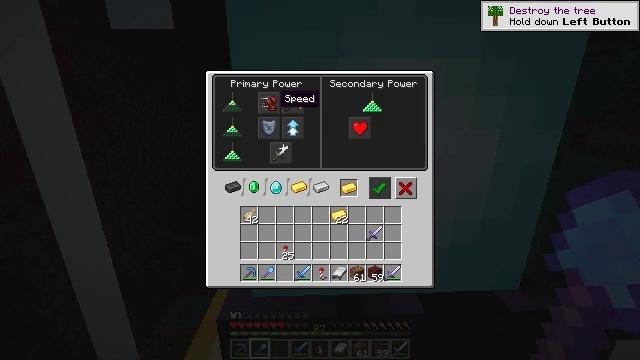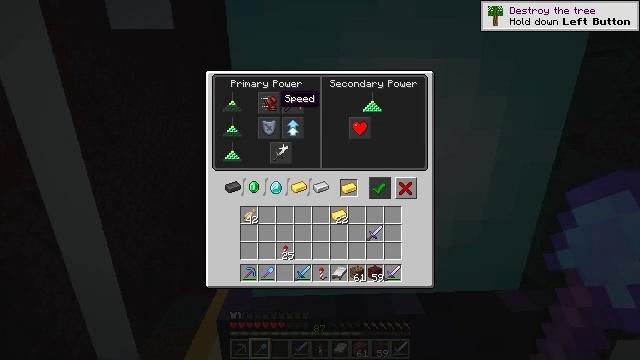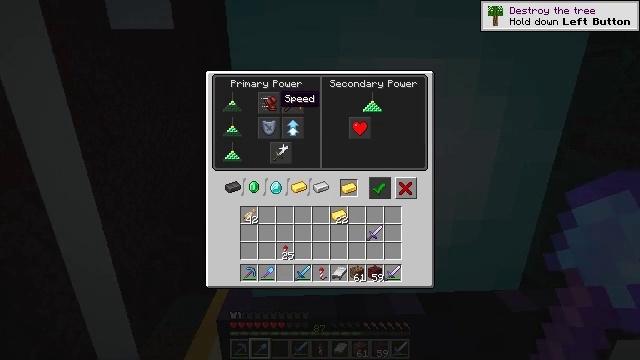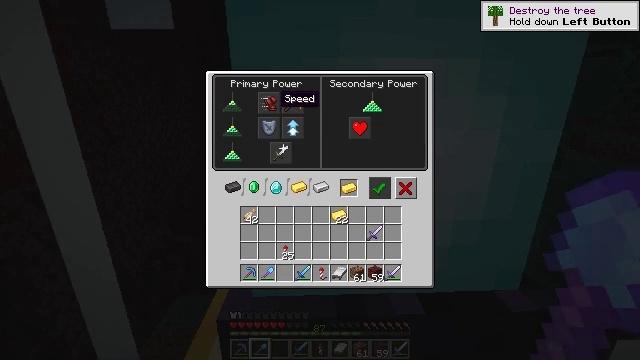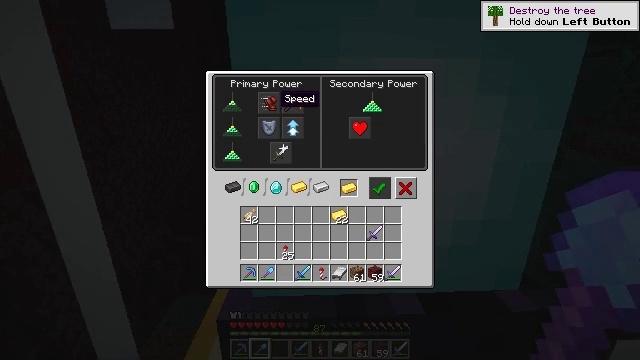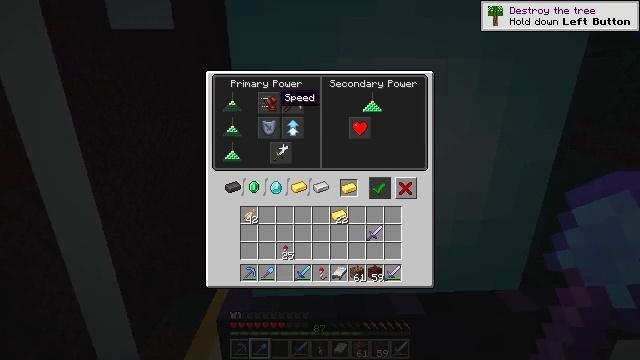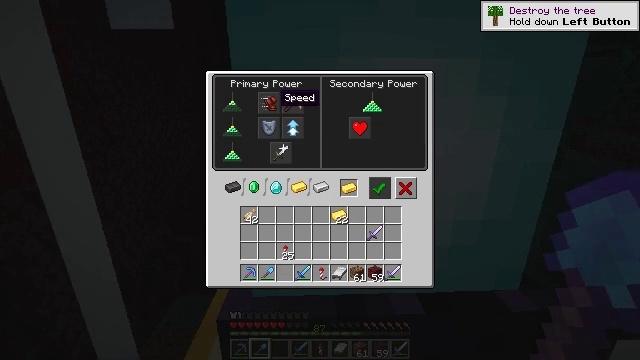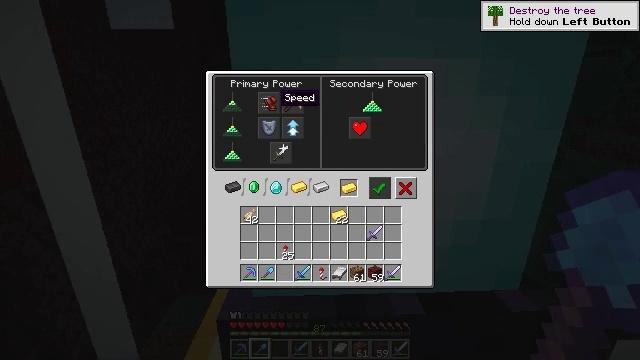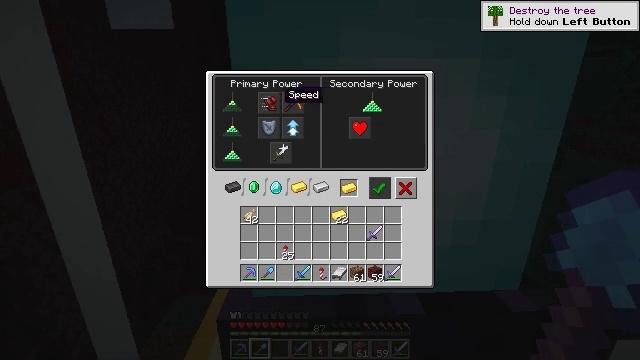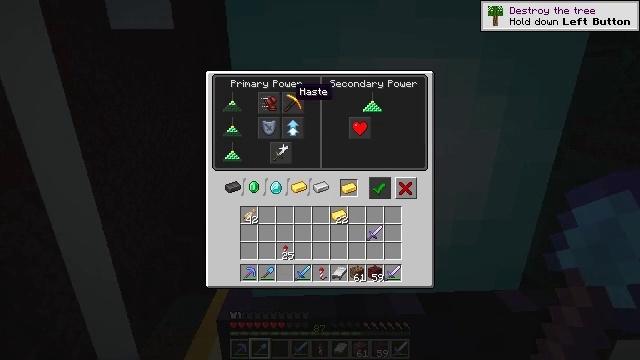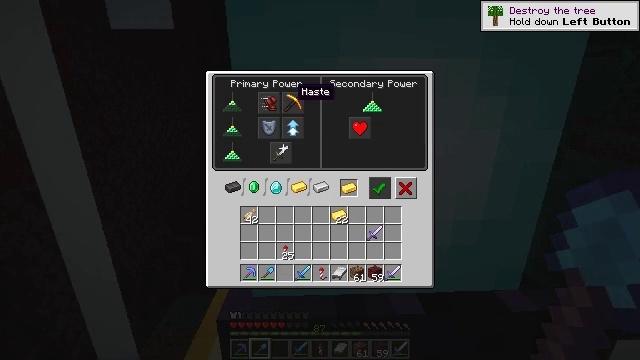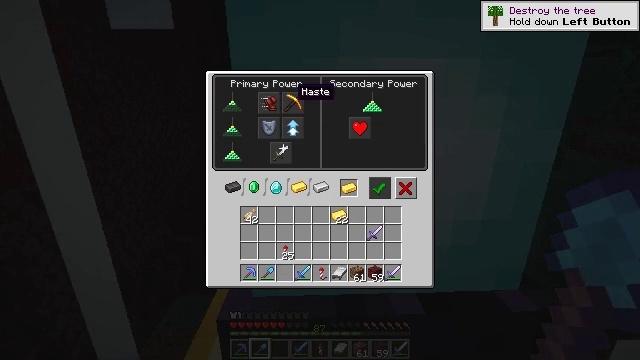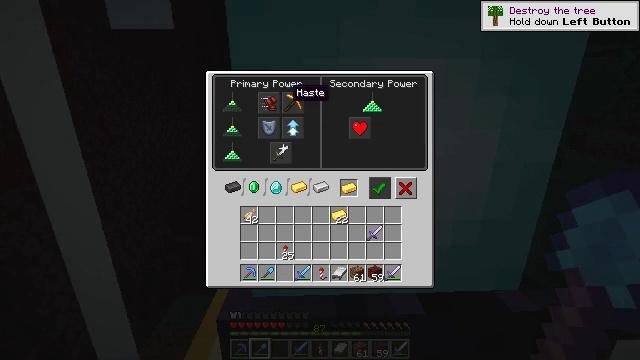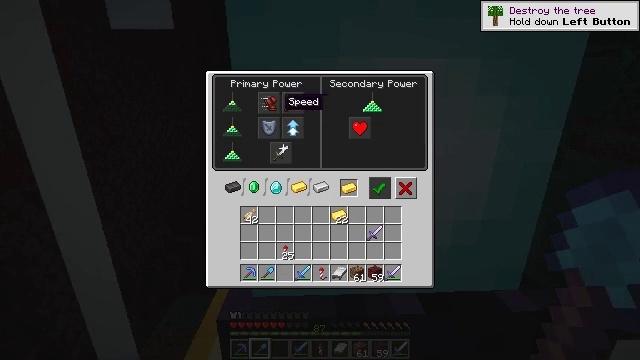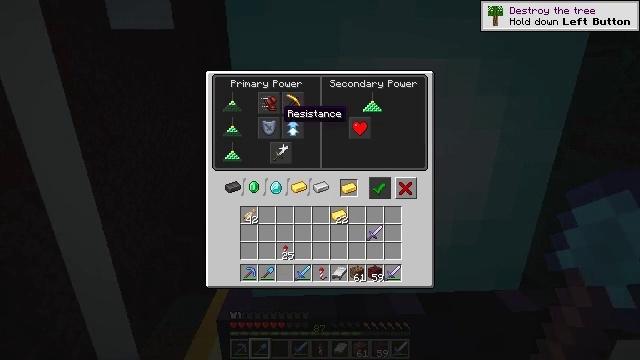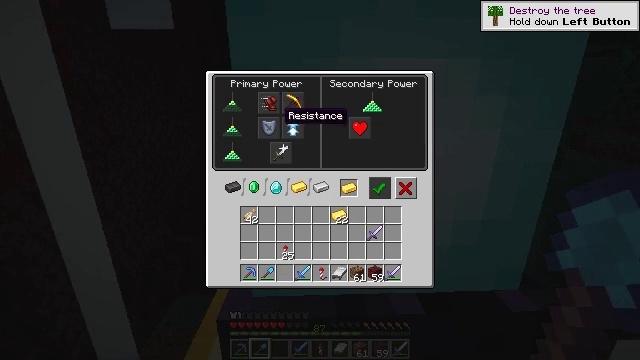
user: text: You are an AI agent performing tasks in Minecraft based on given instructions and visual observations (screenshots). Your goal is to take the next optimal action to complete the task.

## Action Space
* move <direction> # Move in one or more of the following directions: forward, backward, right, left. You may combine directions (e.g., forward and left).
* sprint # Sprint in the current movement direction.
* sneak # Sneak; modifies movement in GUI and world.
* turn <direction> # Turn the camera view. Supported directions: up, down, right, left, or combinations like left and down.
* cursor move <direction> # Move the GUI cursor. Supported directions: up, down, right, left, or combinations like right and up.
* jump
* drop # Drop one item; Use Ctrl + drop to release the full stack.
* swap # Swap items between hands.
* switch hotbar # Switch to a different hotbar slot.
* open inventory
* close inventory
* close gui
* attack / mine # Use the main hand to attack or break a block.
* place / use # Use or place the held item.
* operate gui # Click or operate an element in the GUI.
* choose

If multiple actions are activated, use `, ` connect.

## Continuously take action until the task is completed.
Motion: motion action
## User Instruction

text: Break the beacon to collect it.
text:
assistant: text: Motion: operate gui
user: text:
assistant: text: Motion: operate gui
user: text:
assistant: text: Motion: operate gui
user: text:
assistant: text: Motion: operate gui
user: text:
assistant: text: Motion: operate gui
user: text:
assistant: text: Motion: operate gui
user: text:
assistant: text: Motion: operate gui
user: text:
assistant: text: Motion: no_op
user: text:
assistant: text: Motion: cursor move right
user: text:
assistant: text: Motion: operate gui
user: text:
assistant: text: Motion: operate gui
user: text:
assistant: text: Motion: operate gui
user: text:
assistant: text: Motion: cursor move left and down
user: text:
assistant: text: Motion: cursor move down
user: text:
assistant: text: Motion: no_op
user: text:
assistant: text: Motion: operate gui
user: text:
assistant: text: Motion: operate gui
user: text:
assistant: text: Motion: cursor move right
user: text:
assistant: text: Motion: operate gui
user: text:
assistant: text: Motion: operate gui
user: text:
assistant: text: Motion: no_op
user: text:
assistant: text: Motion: no_op
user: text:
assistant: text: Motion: operate gui
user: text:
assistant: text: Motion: operate gui
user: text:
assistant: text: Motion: cursor move left and up
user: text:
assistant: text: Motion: operate gui
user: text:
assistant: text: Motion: operate gui
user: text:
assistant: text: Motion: no_op
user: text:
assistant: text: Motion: cursor move right
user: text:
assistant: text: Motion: operate gui